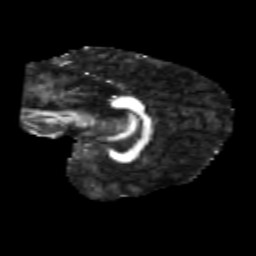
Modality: FA
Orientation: sagittal
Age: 39
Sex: female
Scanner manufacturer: siemens
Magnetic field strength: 3 T
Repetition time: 1.8 s
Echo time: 0.07 s